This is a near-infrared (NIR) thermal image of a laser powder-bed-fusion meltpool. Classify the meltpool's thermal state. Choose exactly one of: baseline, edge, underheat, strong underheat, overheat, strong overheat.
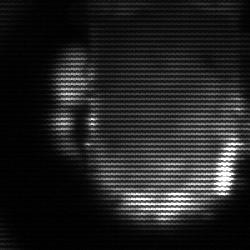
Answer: baseline